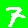
Digit: 7